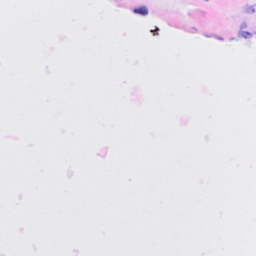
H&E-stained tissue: Breast